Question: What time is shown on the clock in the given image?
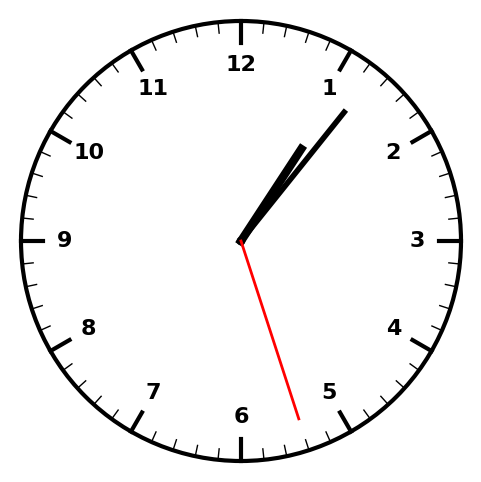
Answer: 01:06:27